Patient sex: M
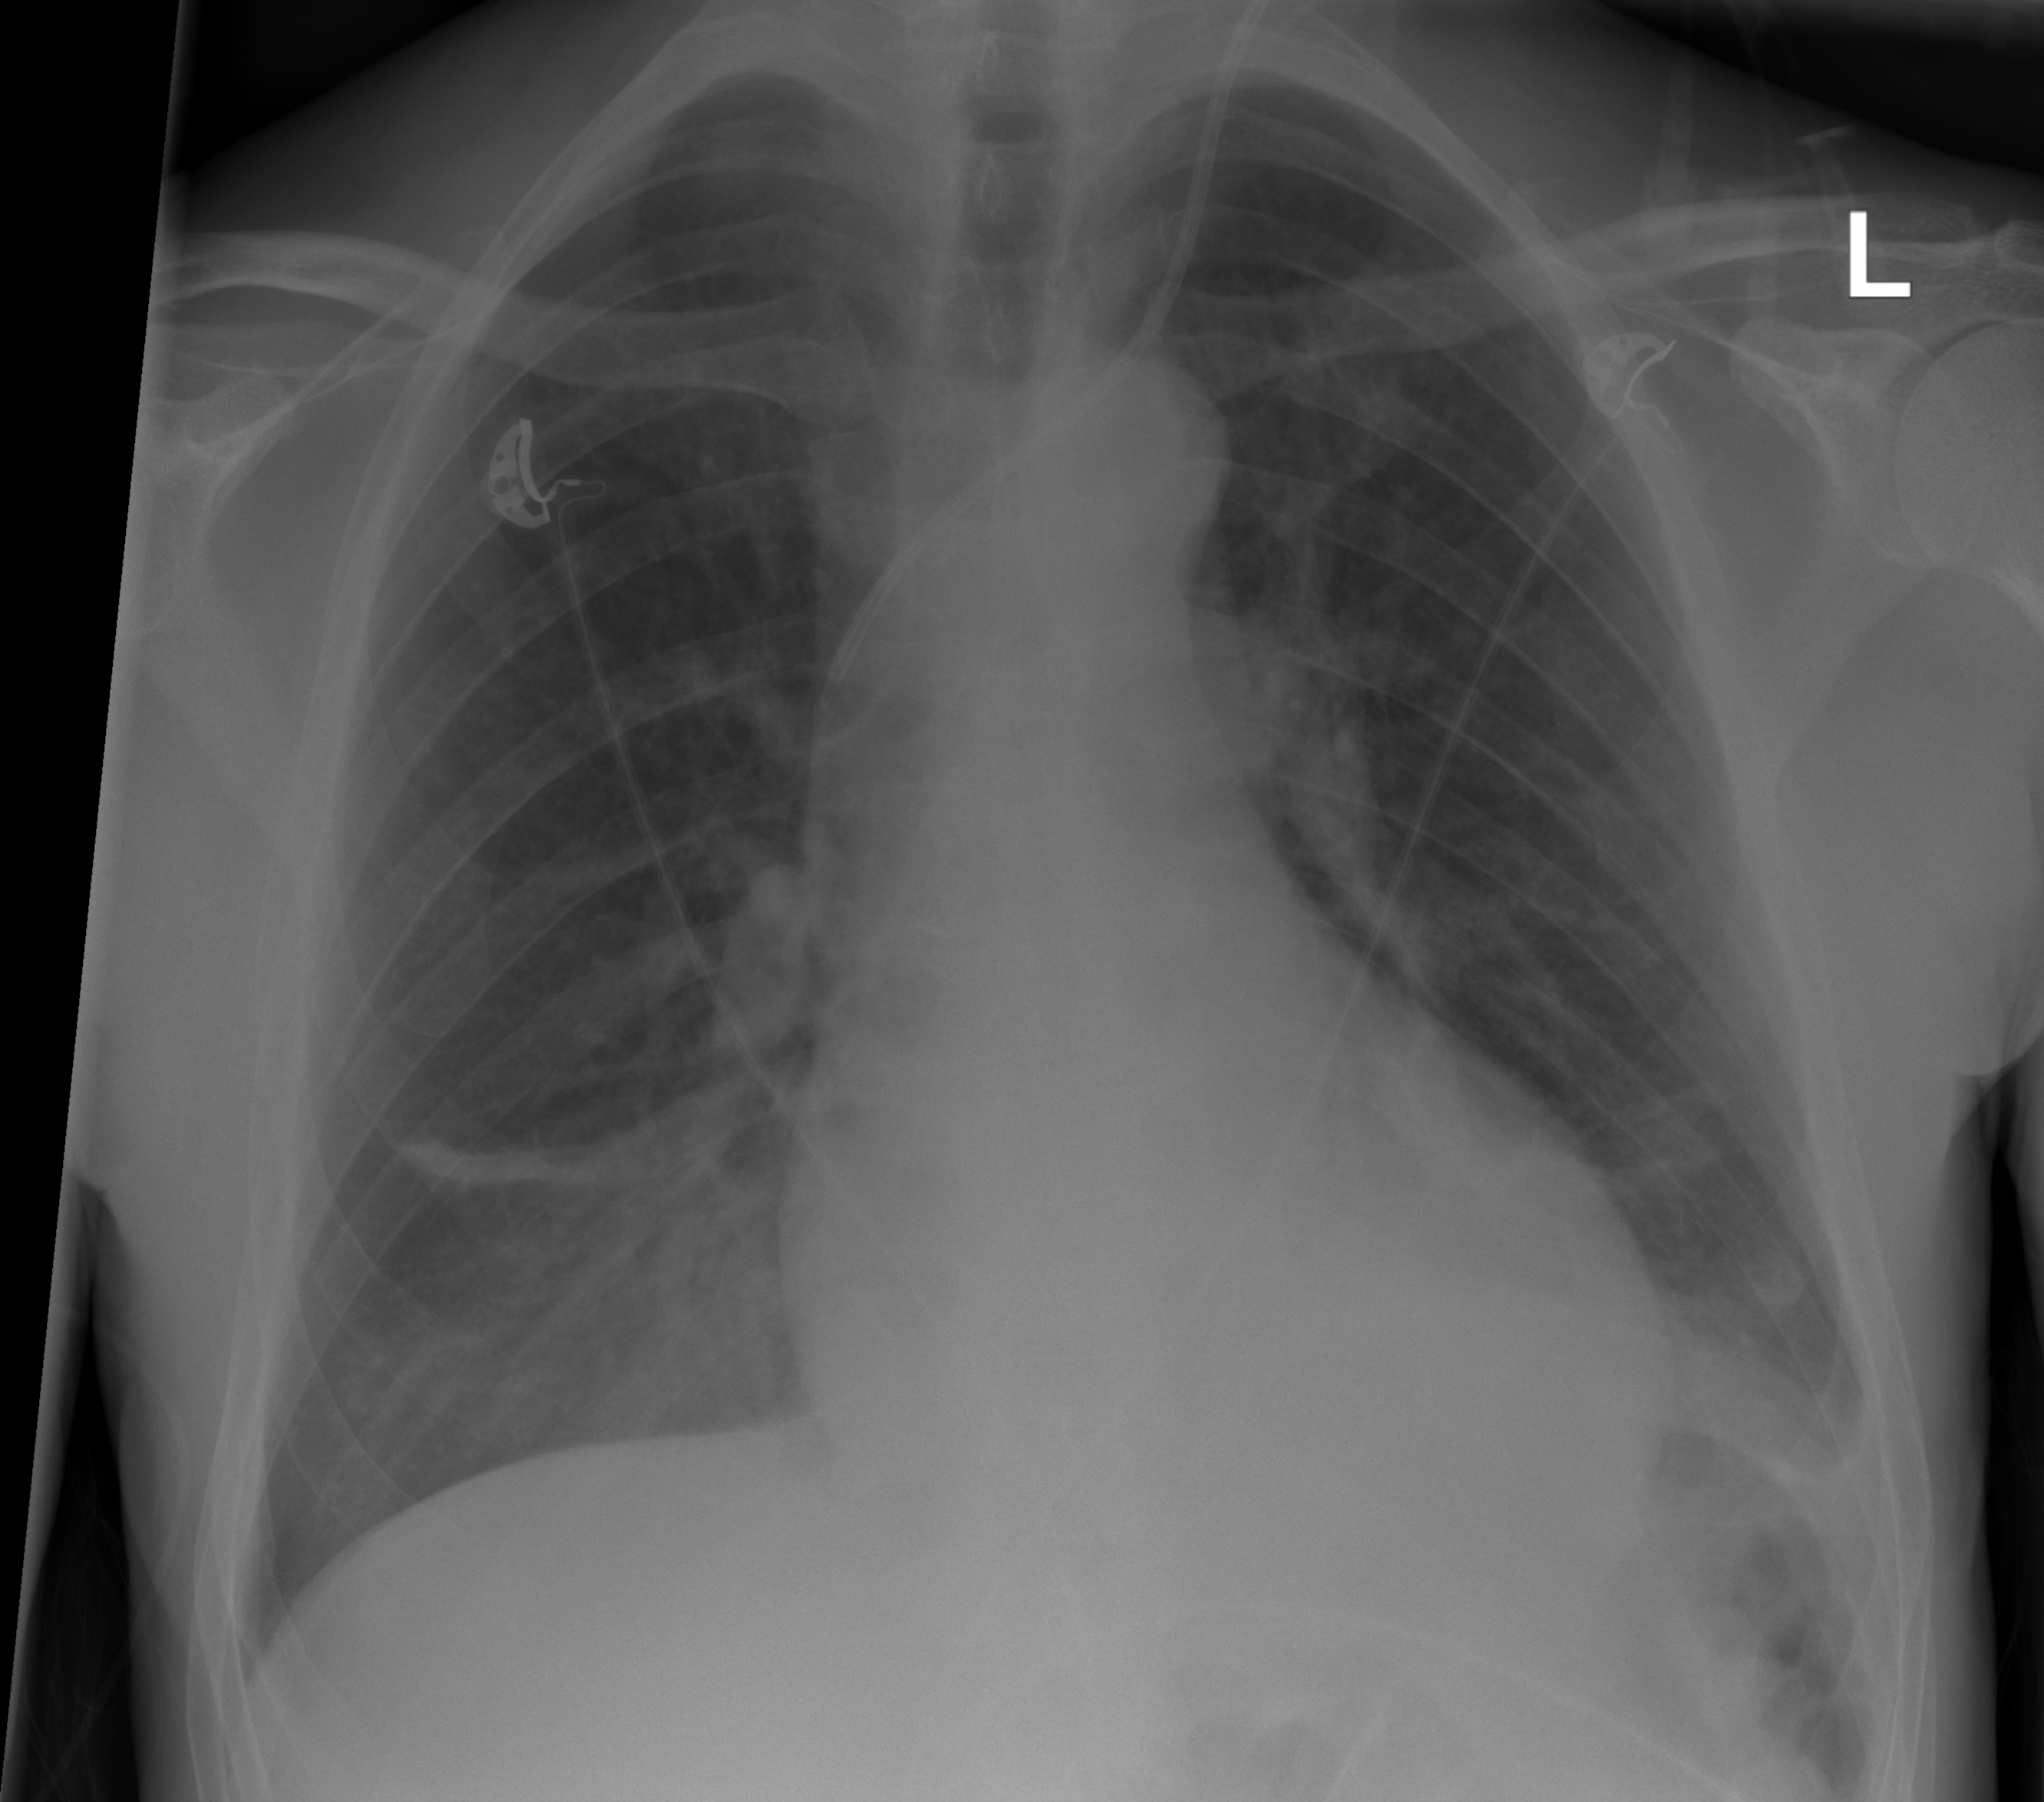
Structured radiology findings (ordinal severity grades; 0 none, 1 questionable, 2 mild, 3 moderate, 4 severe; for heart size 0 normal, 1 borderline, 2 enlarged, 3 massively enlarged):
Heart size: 2
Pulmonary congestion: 0
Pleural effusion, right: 1
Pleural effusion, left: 1
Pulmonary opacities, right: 0
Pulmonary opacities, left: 0
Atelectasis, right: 2
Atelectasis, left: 2